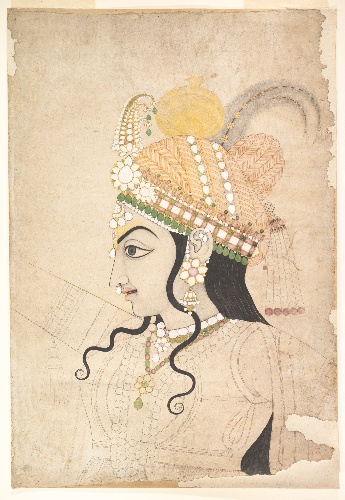
Artist: Sahib Ram
Artist bio: active reign of Maharaja Sawai Pratap Singh, 1778–1803
Date: ca. 1800
Object type: Painting
Classification: Paintings
Medium: Ink and opaque watercolor on paper
Culture: India (Rajasthan, Jaipur)
Dimensions: 27 1/4 × 18 1/2 in. (69.2 × 47 cm)
Department: Asian Art
Credit line: Rogers Fund, 1918
Accession year: 1918
Repository: Metropolitan Museum of Art, New York, NY
Tags: Krishna